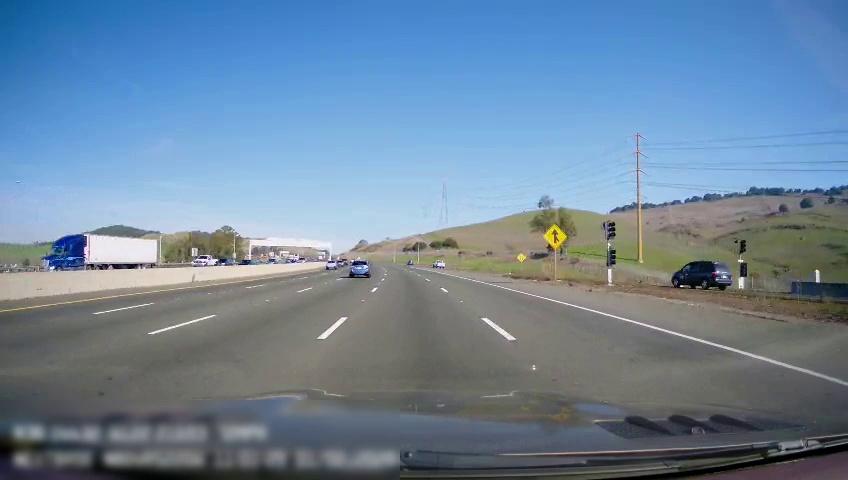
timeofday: Day
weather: Sunny
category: Drivable Space
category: Vehicles | SUV
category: Vehicles | Car
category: Vehicles | SUV
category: Vehicles | Truck
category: Vehicles | Truck
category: Vehicles | Truck
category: Vehicles | Car
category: Vehicles | SUV
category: Vehicles | Car
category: Lanes | Alternate Lane
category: Lanes | Alternate Lane
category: Lanes | Alternate Lane
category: Lanes | Current Lane
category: Lanes | Current Lane
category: Lanes | Alternate Lane
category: Traffic | Signs
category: Traffic | Signs
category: Traffic | Lights
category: Traffic | Lights
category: Traffic | Lights
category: Traffic | Lights